Question: I'm forced to use IE7 at work, and have just discovered that the MiniProfiler popup div is squashed:

That screenshot is from <URL>, but it happens when I run the profiler on a local site too.
Anyone got any ideas how I can fix this?
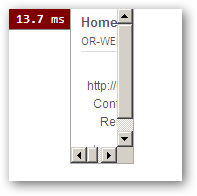
Answer: The best solution I've come up with so far is to set the CSS overflow to visible.
I can't think of a way to change the CSS generated by the profiler without forking the code, but I can override it in the site's main CSS file:
'''
div.profiler-popup
{
overflow: visible !important;
}
'''